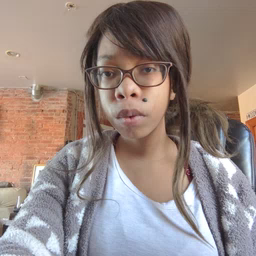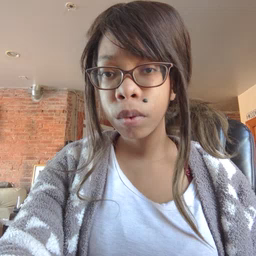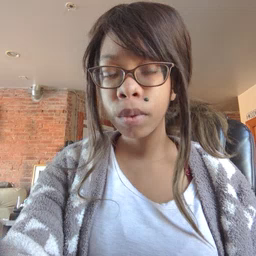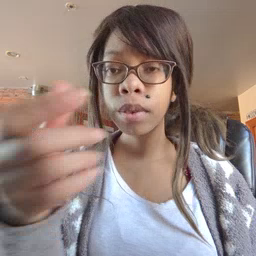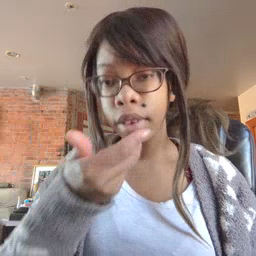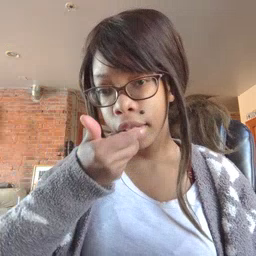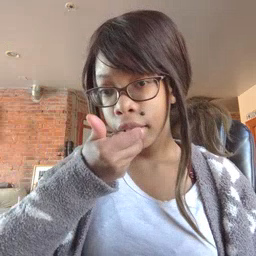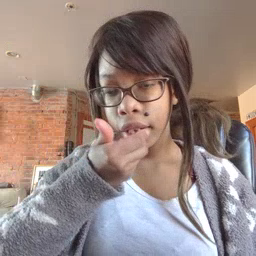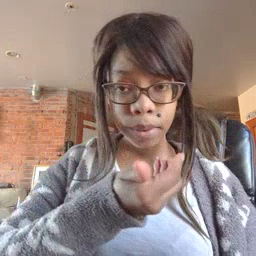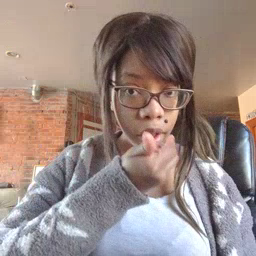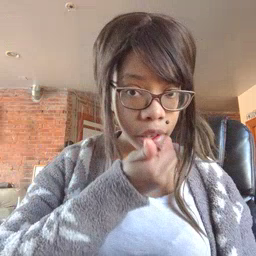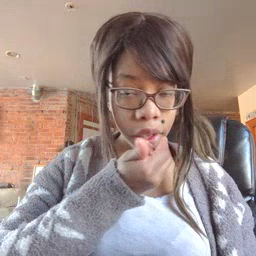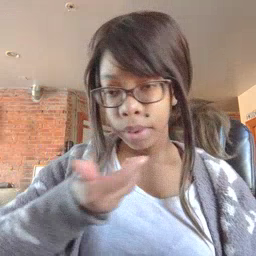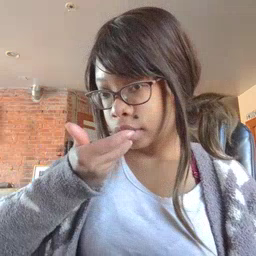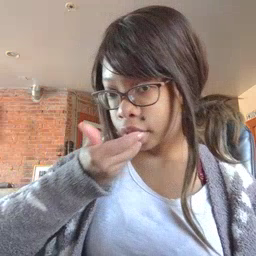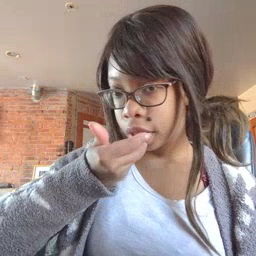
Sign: pizza